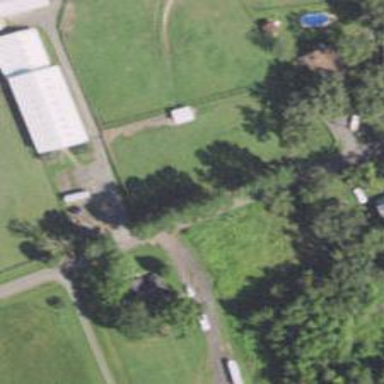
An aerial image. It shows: Farmyard area.